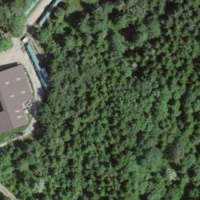
EUNIS habitat code: 41
Species observed at this site:
Impatiens parviflora